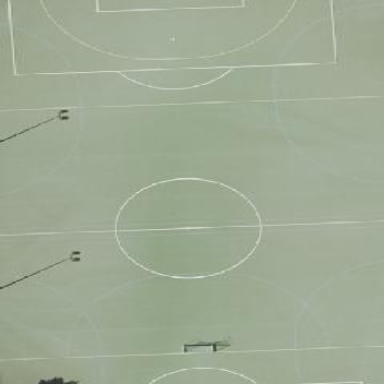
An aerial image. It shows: Multi-sport pitch on leisure land.